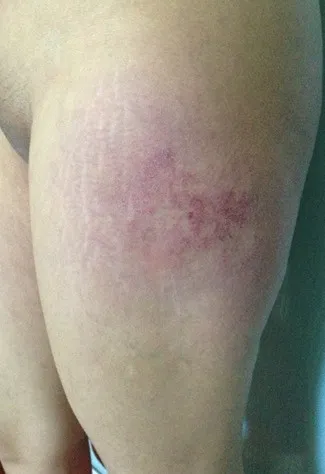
DM showing erythema of the external face of the arms.
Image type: medical_photograph (skin_photograph)